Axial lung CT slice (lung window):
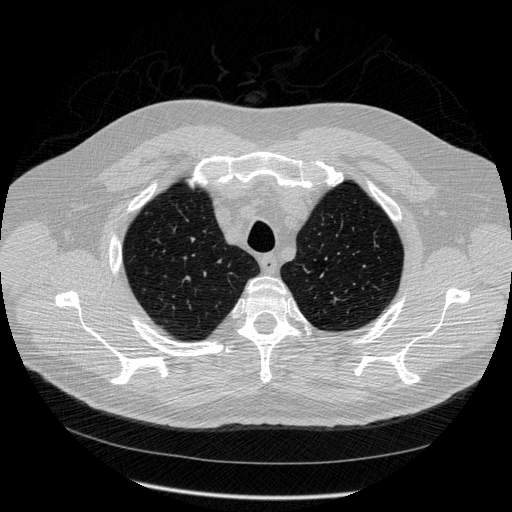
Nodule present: no